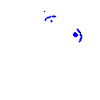
Particle: electron